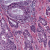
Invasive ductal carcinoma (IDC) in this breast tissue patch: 1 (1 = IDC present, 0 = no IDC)